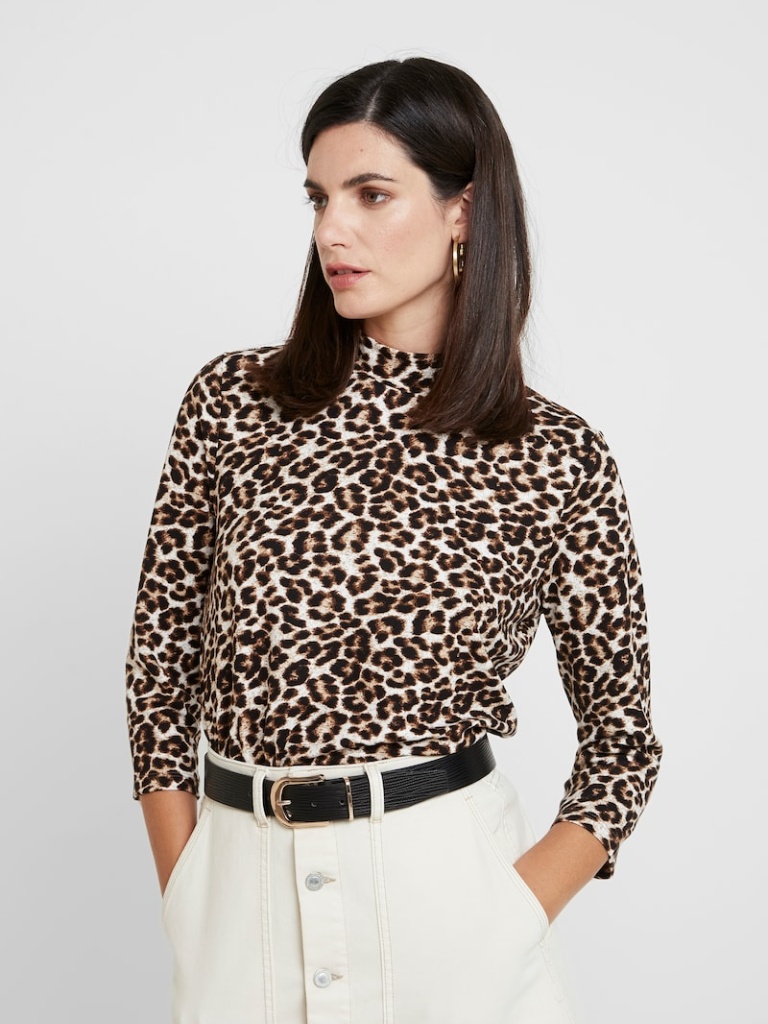
knit fitted a long-sleeved with sleeves down hip length Fully Tucked in turtleneck blouse